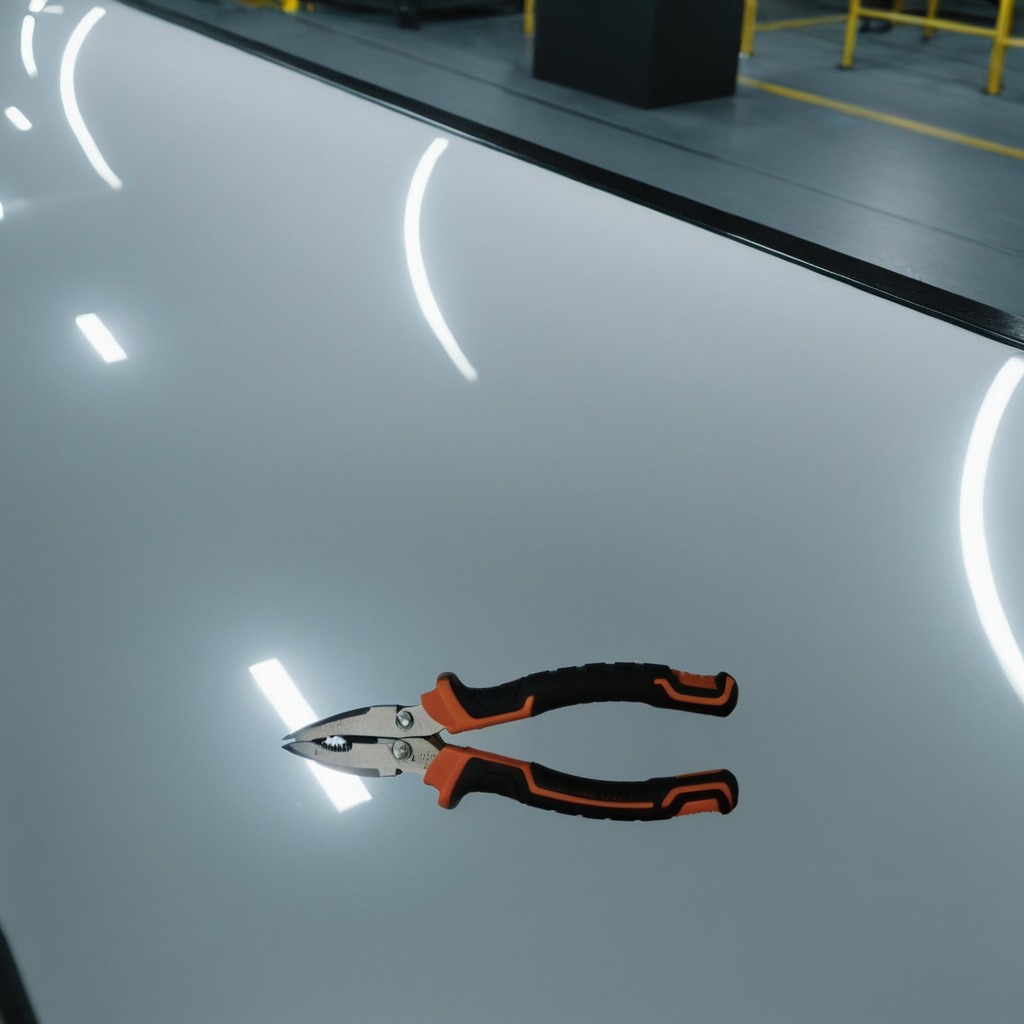
A plier is lying on the high-gloss table in a ship maintenance bay industrial lighting.